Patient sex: F
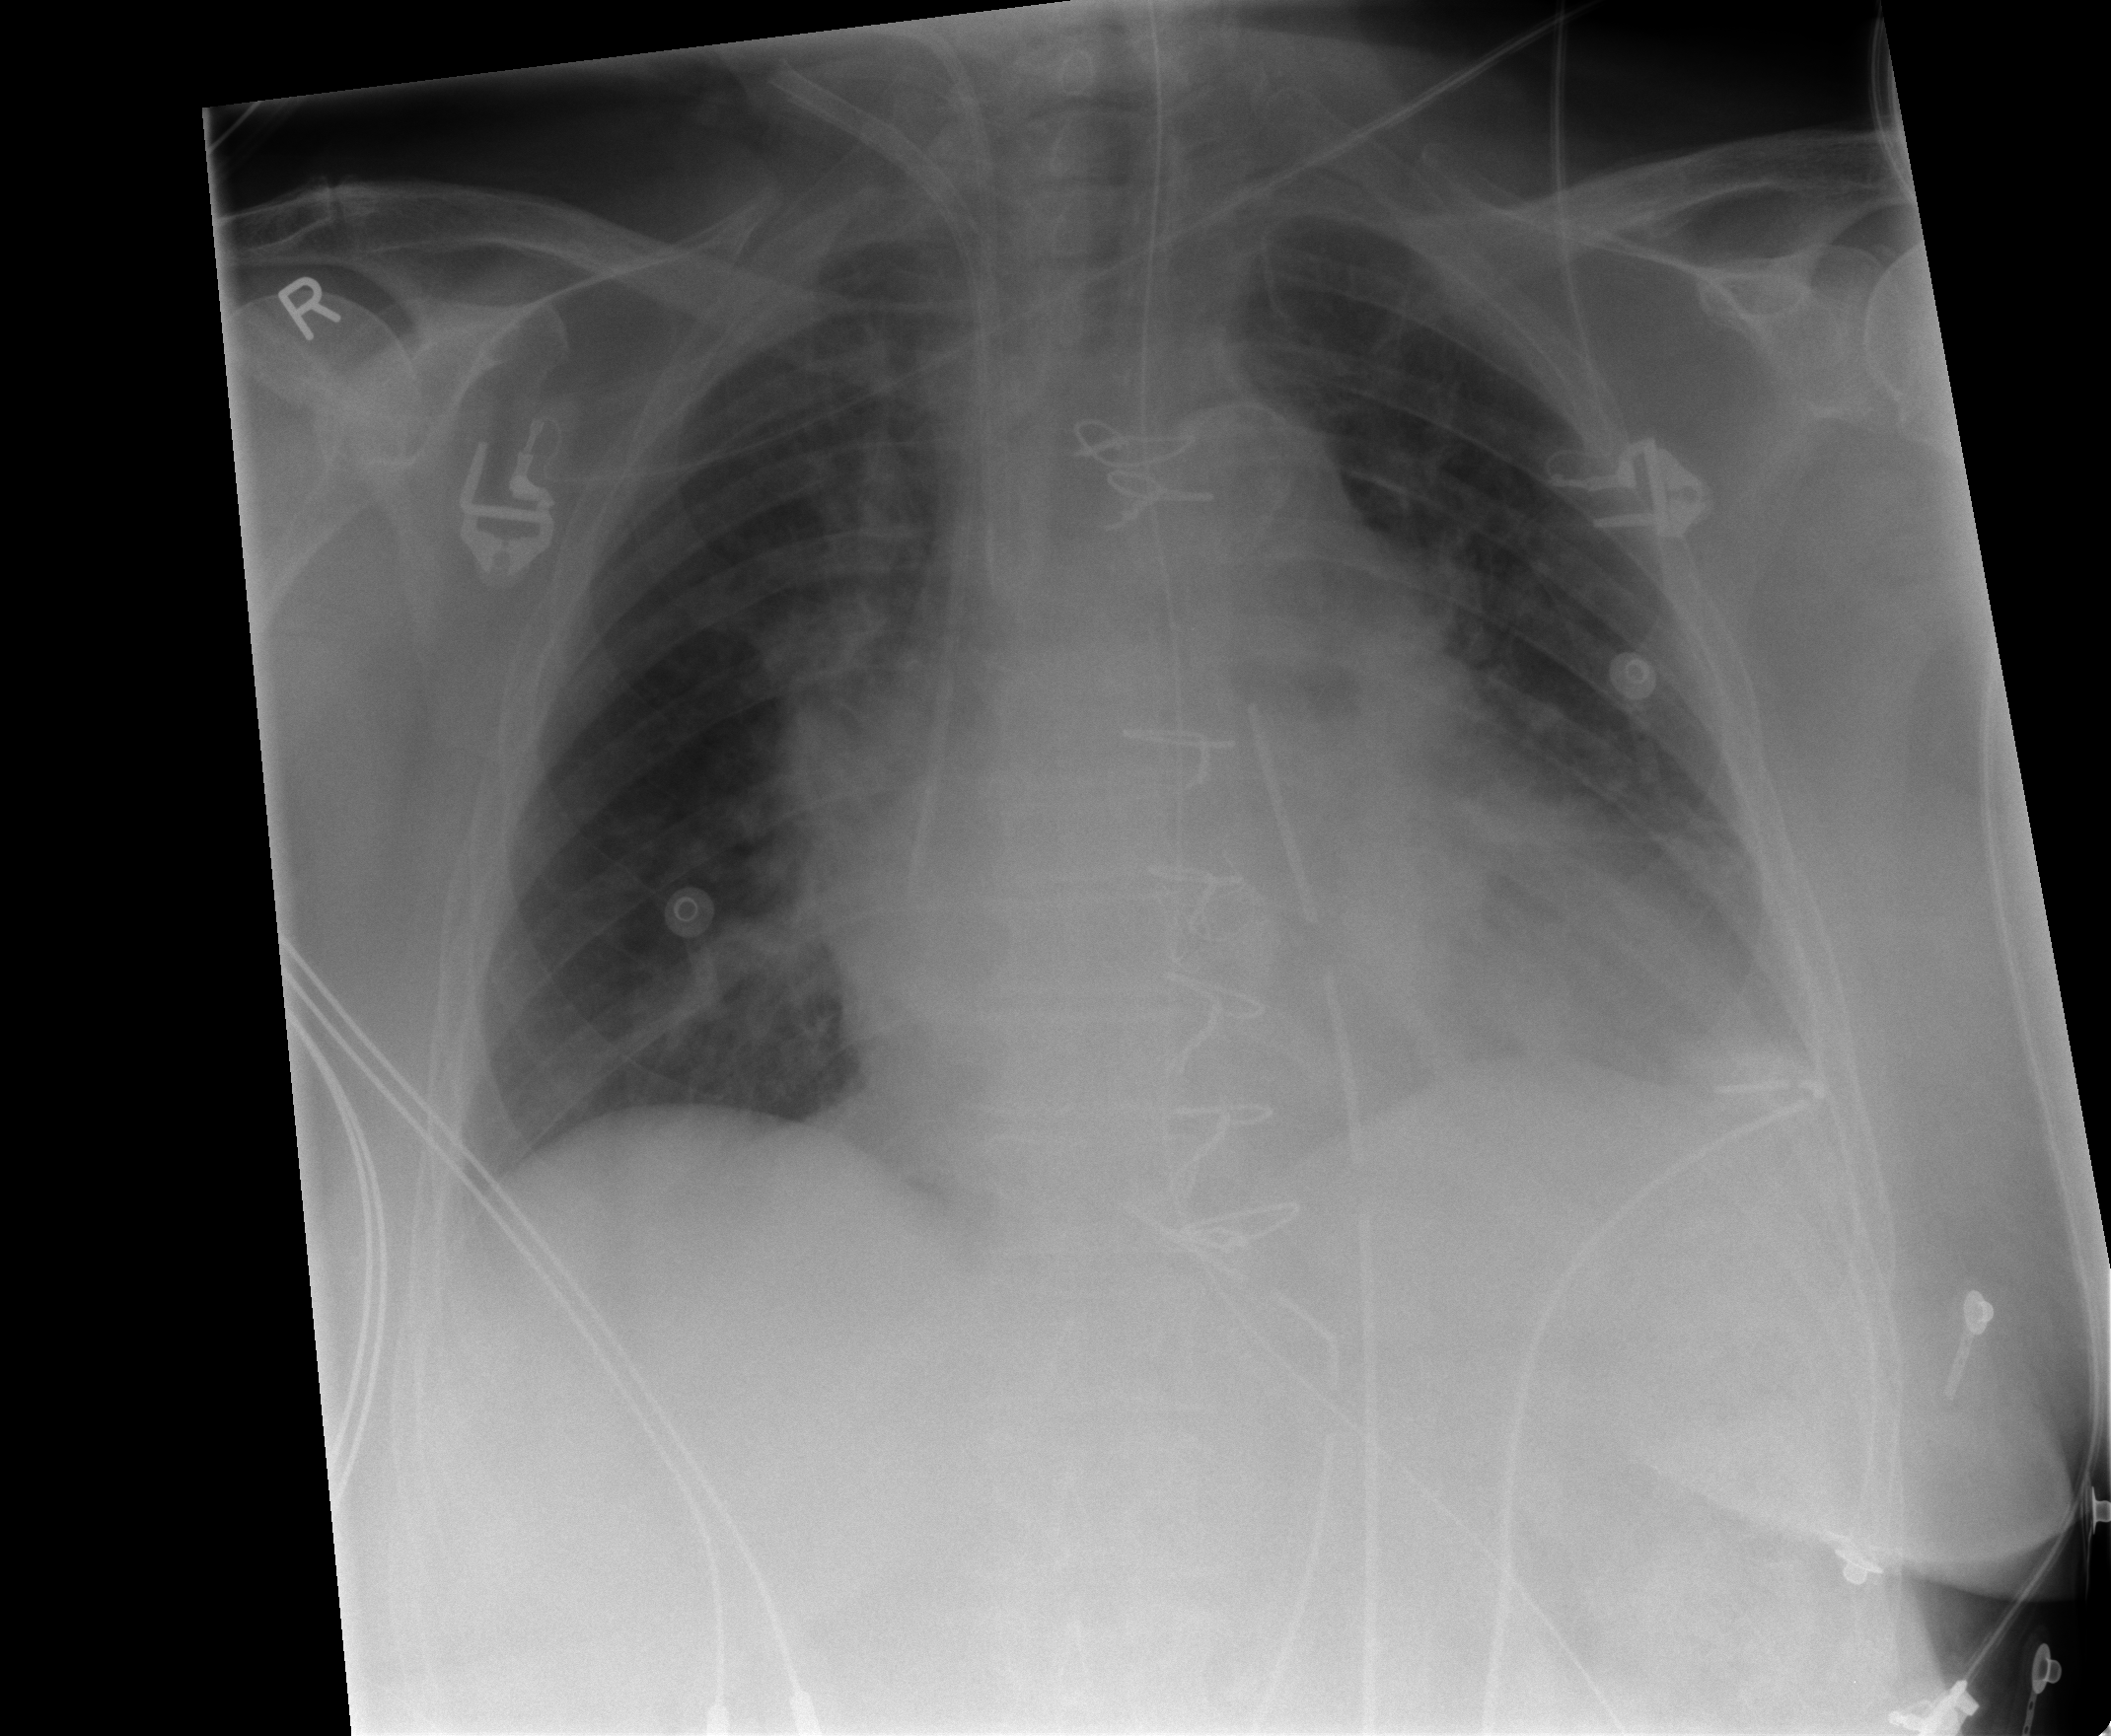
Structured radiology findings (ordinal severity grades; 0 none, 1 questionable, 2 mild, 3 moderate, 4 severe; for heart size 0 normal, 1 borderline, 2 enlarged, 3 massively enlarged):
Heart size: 2
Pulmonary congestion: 2
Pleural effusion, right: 0
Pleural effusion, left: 0
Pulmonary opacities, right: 0
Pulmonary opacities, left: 2
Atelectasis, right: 0
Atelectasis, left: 2